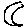
Label: moon